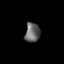
Tissue: lung
Cell type: Endothelial cells
Senescence score: 0.6337
Nuclear area (px): 286
Mean DAPI intensity: 100.871